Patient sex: F
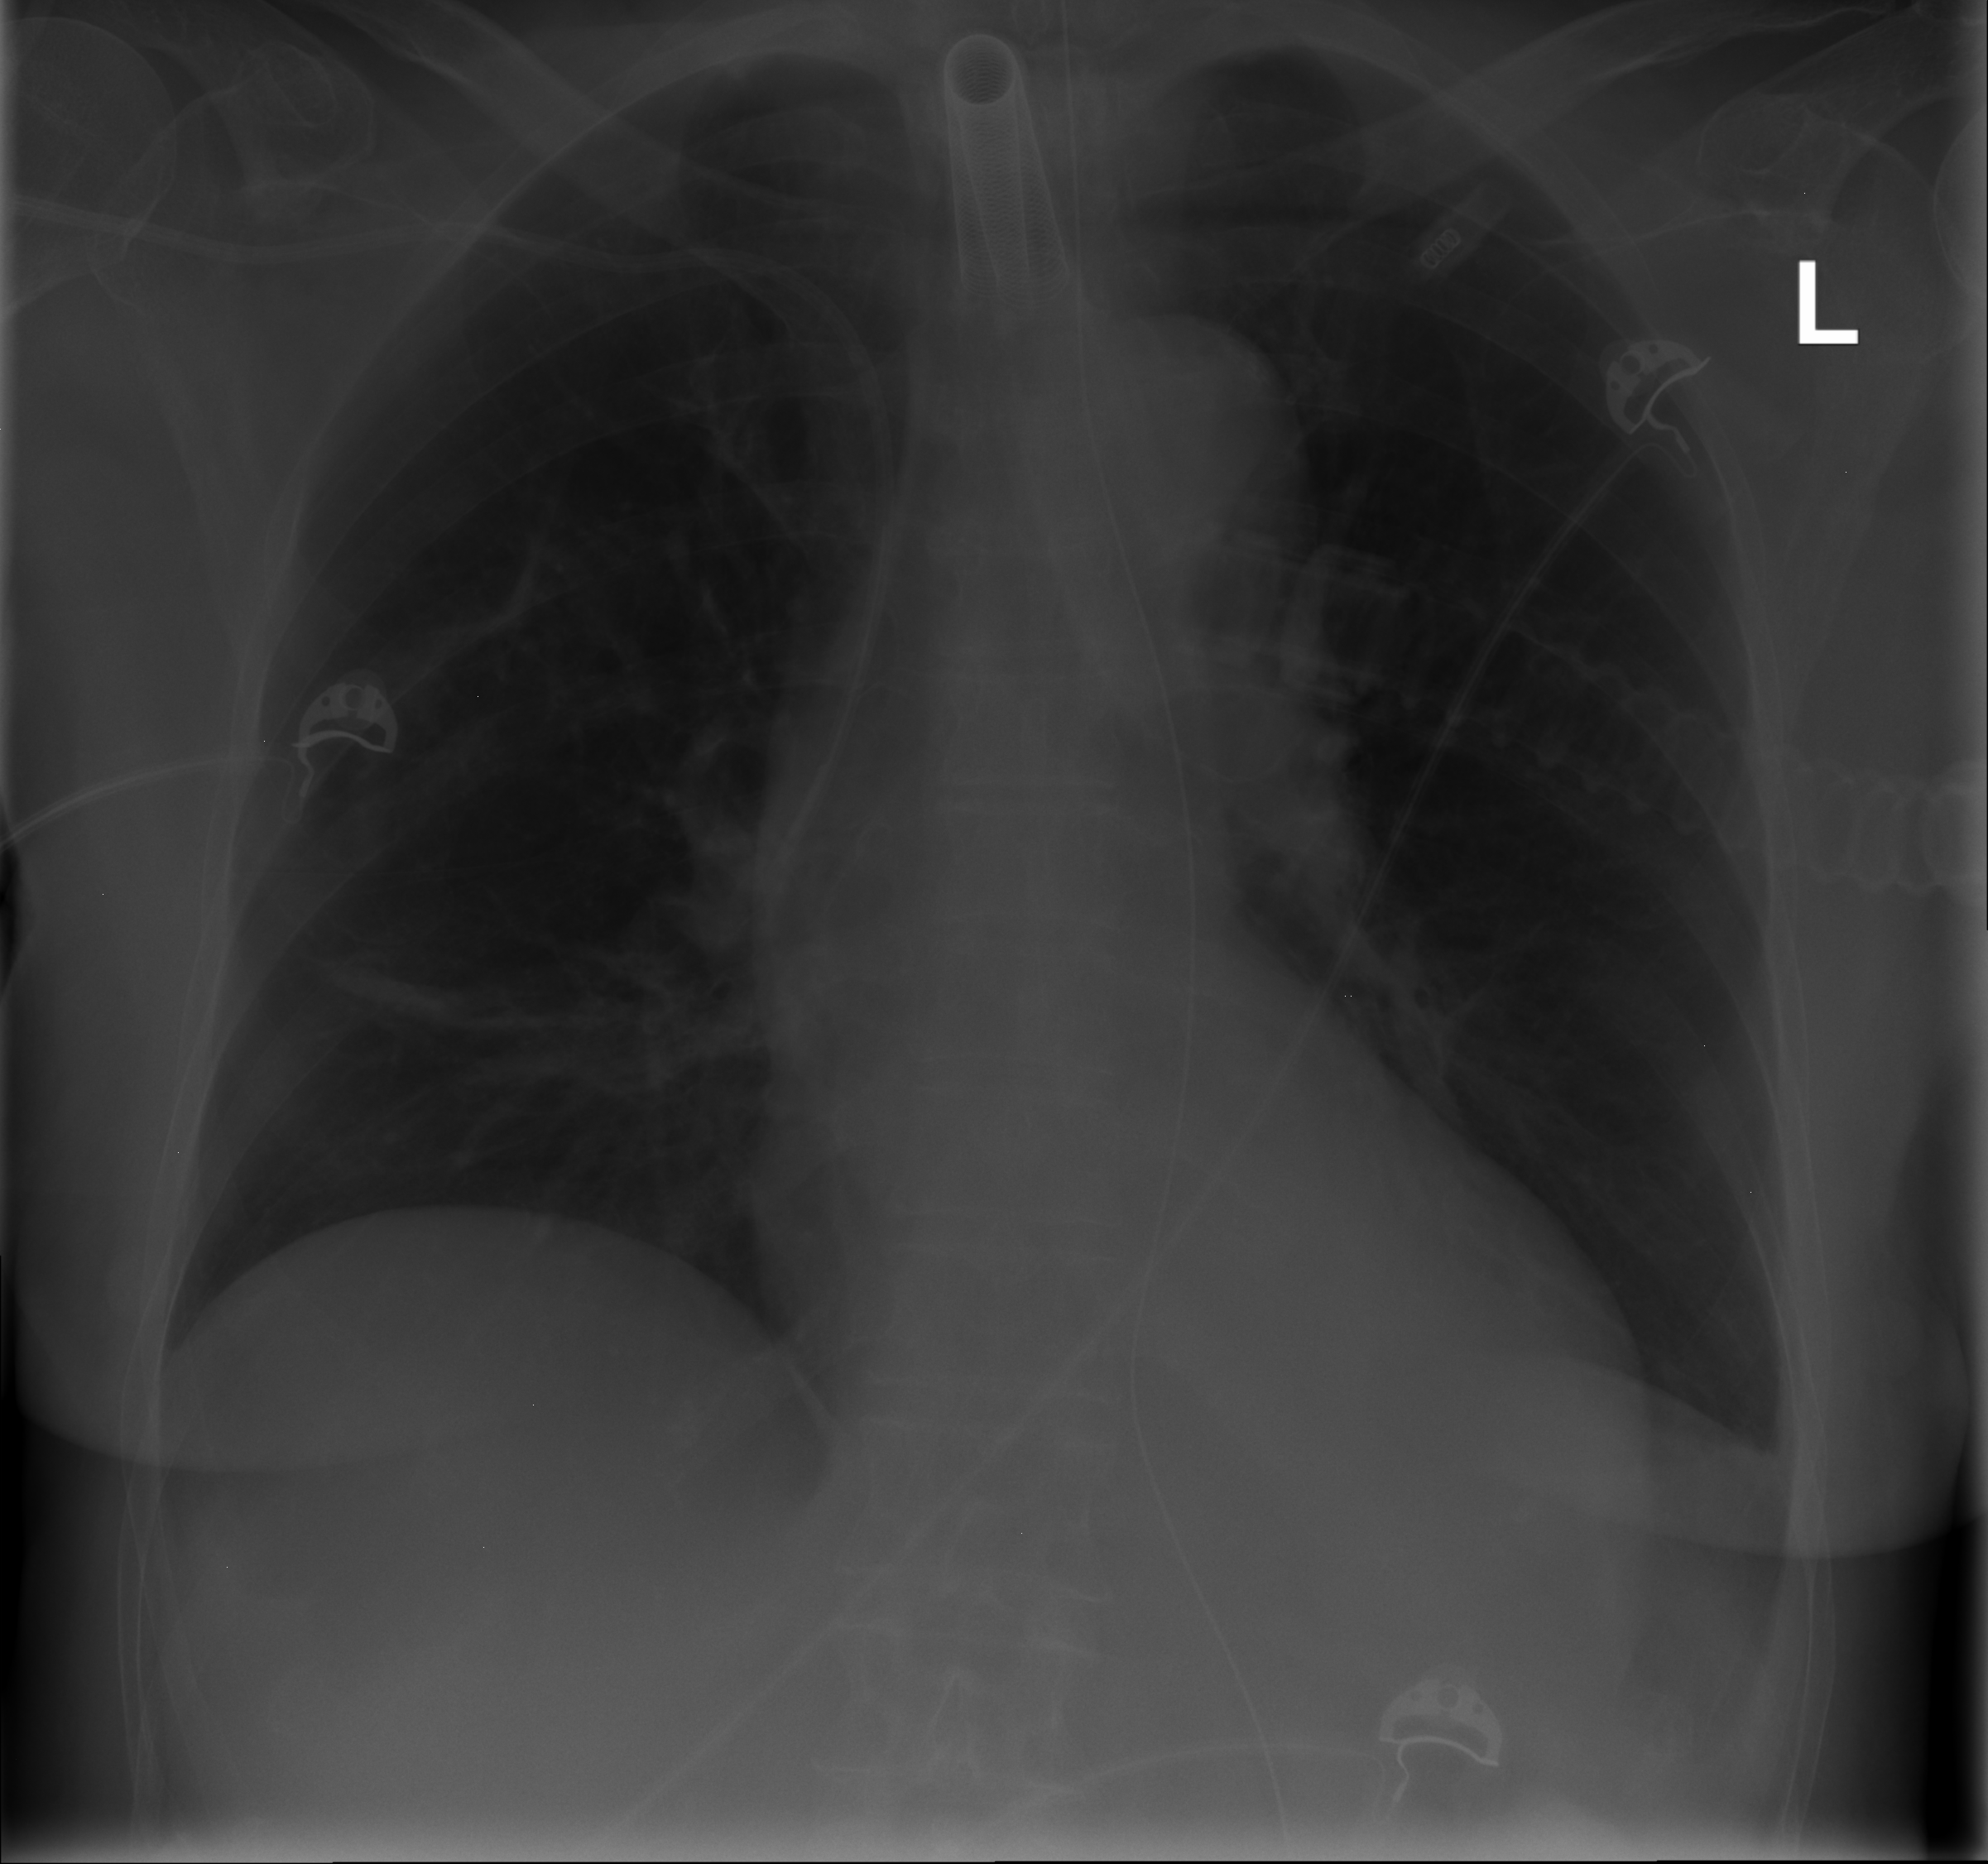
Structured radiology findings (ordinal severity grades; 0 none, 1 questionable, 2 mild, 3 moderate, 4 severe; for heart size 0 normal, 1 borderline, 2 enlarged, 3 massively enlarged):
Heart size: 0
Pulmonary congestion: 0
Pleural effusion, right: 0
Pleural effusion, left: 0
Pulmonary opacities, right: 0
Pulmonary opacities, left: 0
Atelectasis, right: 2
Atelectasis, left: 0